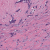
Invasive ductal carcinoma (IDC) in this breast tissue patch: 1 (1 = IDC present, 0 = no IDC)